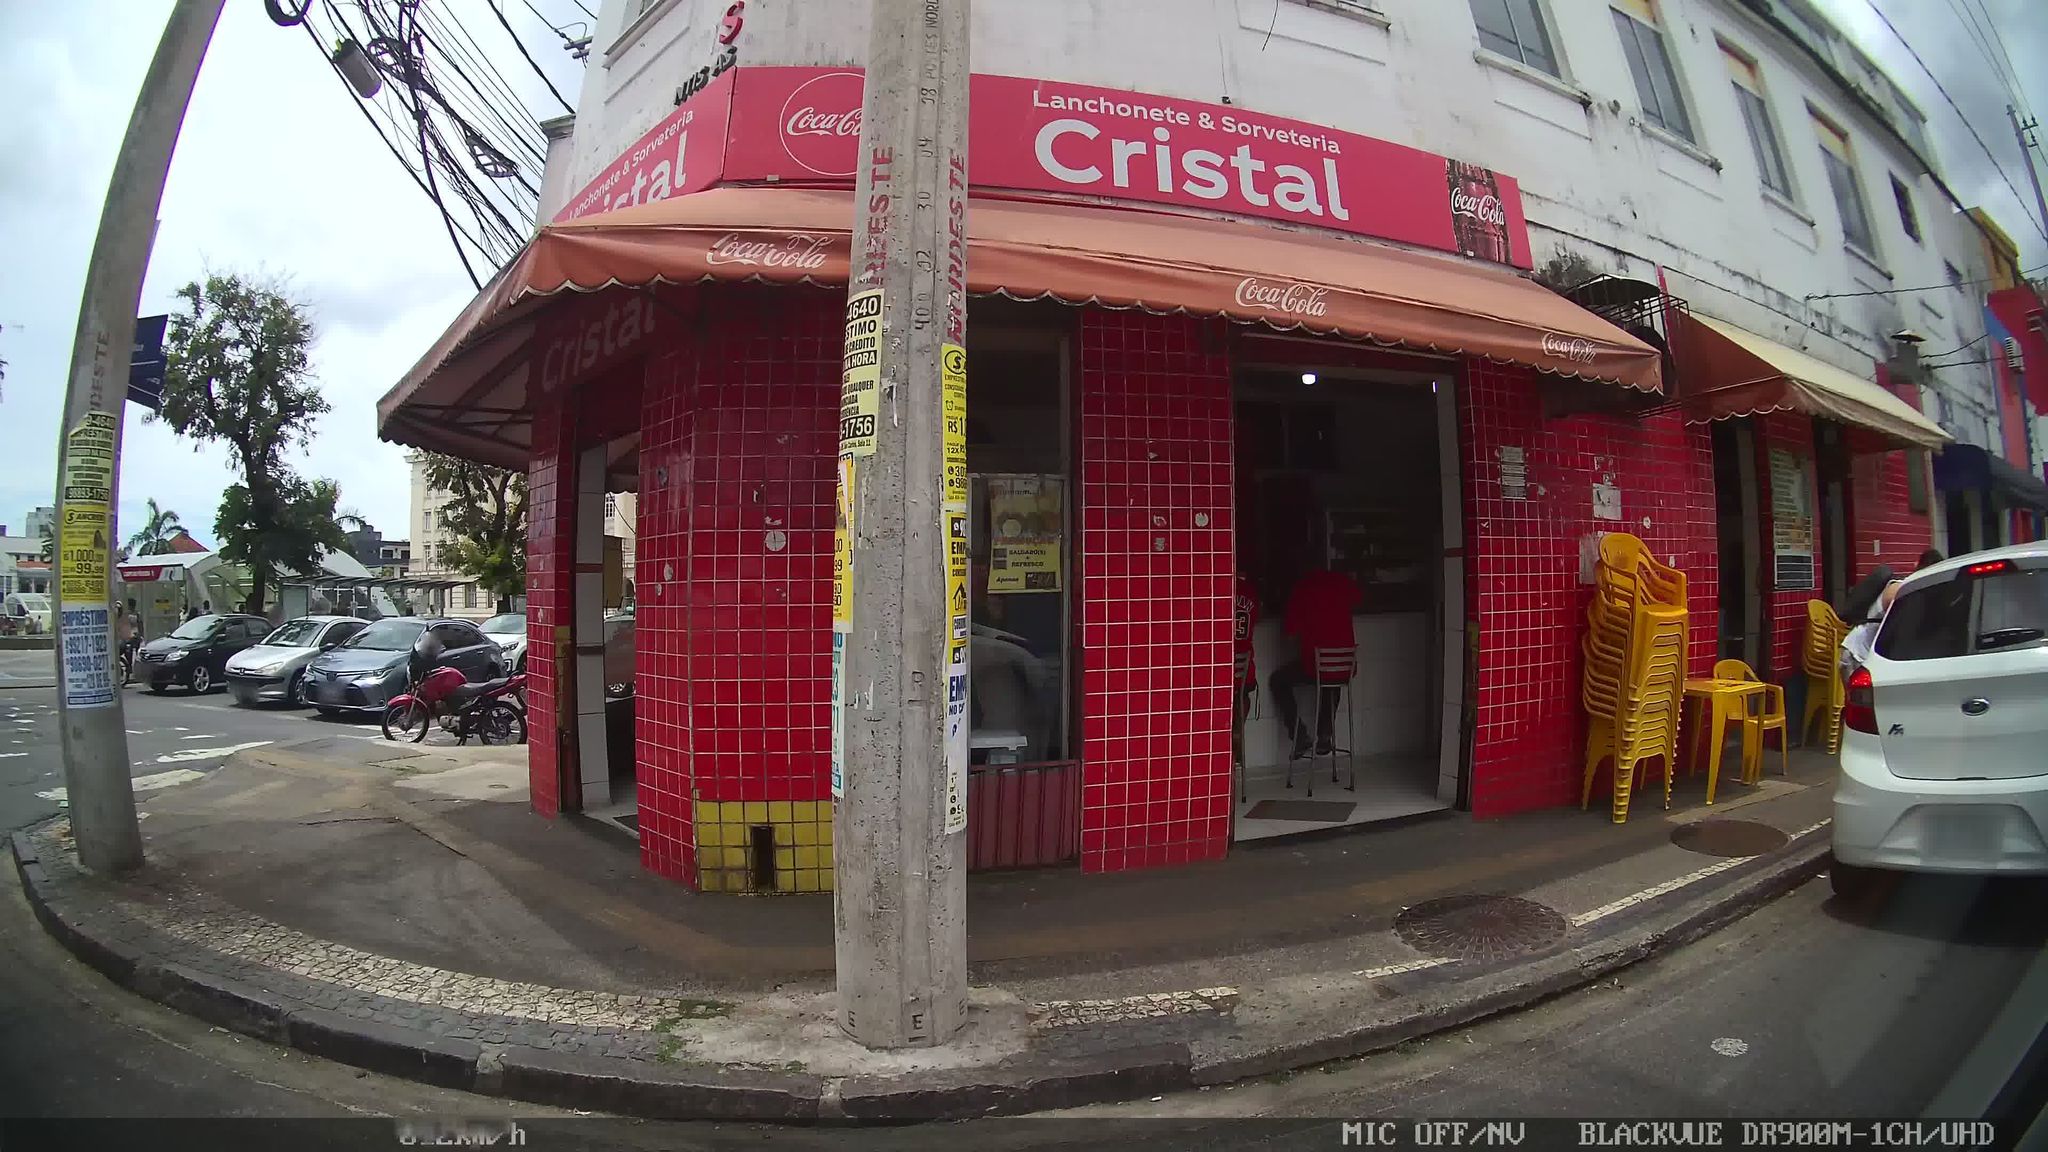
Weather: clear
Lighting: day
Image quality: good
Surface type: walking surface
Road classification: tertiary
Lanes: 2
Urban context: urban centre
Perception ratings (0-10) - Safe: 1.8, Lively: 7.36, Beautiful: 1.01, Boring: 1.88, Depressing: 5.51, Wealthy: 1.72